Question: Is it possible to disable these options shown in the picture below using a batch file. I am making a program that can boost a computers performance can any one help. my OS is windows 7 32bit

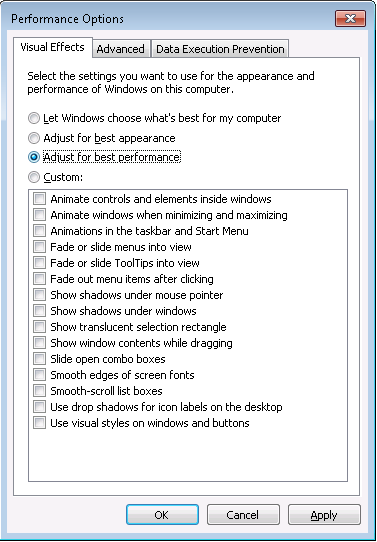
Answer: To disable the effects
'''
sc stop uxsms
'''
To enable the effects
'''
sc stop uxsms
'''
You have to run it as Admin.
Like npocmaka said you have to change the value of the registry key :
'''
[HKEY_USERS\.DEFAULT\Software\Microsoft\Windows\CurrentVersion\Explorer\VisualEffects]
"VisualFXSetting"=dword:<PHONE>"
'''
With one of these value :
'''
"VisualFXSetting"=dword:<PHONE> <-2 = All Settings Off
"VisualFXSetting"=dword:<PHONE> <- Manual Settings
"VisualFXSetting"=dword:<PHONE> <- Let's Windows choose.
'''
EDIT : Here the keys you can set to <PHONE> (off) or to <PHONE> (on)
'''
[HKEY_CURRENT_USER\Software\Microsoft\Windows\CurrentVersion\Explorer\VisualEffects]
"VisualFXSetting"=dword:<PHONE>
[HKEY_CURRENT_USER\Software\Microsoft\Windows\CurrentVersion\Explorer\VisualEffects\AnimateMinMax]
"DefaultApplied"=dword:<PHONE>
[HKEY_CURRENT_USER\Software\Microsoft\Windows\CurrentVersion\Explorer\VisualEffects\ComboBoxAnimation]
"DefaultApplied"=dword:<PHONE>
[HKEY_CURRENT_USER\Software\Microsoft\Windows\CurrentVersion\Explorer\VisualEffects\ControlAnimations]
"DefaultApplied"=dword:<PHONE>
[HKEY_CURRENT_USER\Software\Microsoft\Windows\CurrentVersion\Explorer\VisualEffects\CursorShadow]
"DefaultApplied"=dword:<PHONE>
[HKEY_CURRENT_USER\Software\Microsoft\Windows\CurrentVersion\Explorer\VisualEffects\DragFullWindows]
"DefaultApplied"=dword:<PHONE>
[HKEY_CURRENT_USER\Software\Microsoft\Windows\CurrentVersion\Explorer\VisualEffects\DropShadow]
"DefaultApplied"=dword:<PHONE>
[HKEY_CURRENT_USER\Software\Microsoft\Windows\CurrentVersion\Explorer\VisualEffects\DWMAeroPeekEnabled]
"DefaultApplied"=dword:<PHONE>
[HKEY_CURRENT_USER\Software\Microsoft\Windows\CurrentVersion\Explorer\VisualEffects\DWMEnabled]
"DefaultApplied"=dword:<PHONE>
[HKEY_CURRENT_USER\Software\Microsoft\Windows\CurrentVersion\Explorer\VisualEffects\DWMSaveThumbnailEnabled]
"DefaultApplied"=dword:<PHONE>
[HKEY_CURRENT_USER\Software\Microsoft\Windows\CurrentVersion\Explorer\VisualEffects\FontSmoothing]
[HKEY_CURRENT_USER\Software\Microsoft\Windows\CurrentVersion\Explorer\VisualEffects\ListBoxSmoothScrolling]
"DefaultApplied"=dword:<PHONE>
[HKEY_CURRENT_USER\Software\Microsoft\Windows\CurrentVersion\Explorer\VisualEffects\ListviewAlphaSelect]
"DefaultApplied"=dword:<PHONE>
[HKEY_CURRENT_USER\Software\Microsoft\Windows\CurrentVersion\Explorer\VisualEffects\ListviewShadow]
"DefaultApplied"=dword:<PHONE>
[HKEY_CURRENT_USER\Software\Microsoft\Windows\CurrentVersion\Explorer\VisualEffects\MenuAnimation]
"DefaultApplied"=dword:<PHONE>
[HKEY_CURRENT_USER\Software\Microsoft\Windows\CurrentVersion\Explorer\VisualEffects\SelectionFade]
"DefaultApplied"=dword:<PHONE>
[HKEY_CURRENT_USER\Software\Microsoft\Windows\CurrentVersion\Explorer\VisualEffects\TaskbarAnimations]
"DefaultApplied"=dword:<PHONE>
[HKEY_CURRENT_USER\Software\Microsoft\Windows\CurrentVersion\Explorer\VisualEffects\Themes]
[HKEY_CURRENT_USER\Software\Microsoft\Windows\CurrentVersion\Explorer\VisualEffects\ThumbnailsOrIcon]
"DefaultApplied"=dword:<PHONE>
[HKEY_CURRENT_USER\Software\Microsoft\Windows\CurrentVersion\Explorer\VisualEffects\TooltipAnimation]
"DefaultApplied"=dword:<PHONE>
[HKEY_CURRENT_USER\Software\Microsoft\Windows\CurrentVersion\Explorer\VisualEffects\TransparentGlass]
"DefaultApplied"=dword:<PHONE>
'''